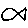
Label: fish